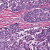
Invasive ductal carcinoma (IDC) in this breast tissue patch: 0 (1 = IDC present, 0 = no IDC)